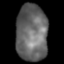
Tissue: lung
Cell type: T cells
Senescence score: 0.2319
Nuclear area (px): 1748
Mean DAPI intensity: 102.864